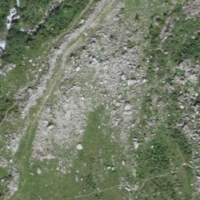
EUNIS habitat code: 23
Species observed at this site:
Erebia euryale